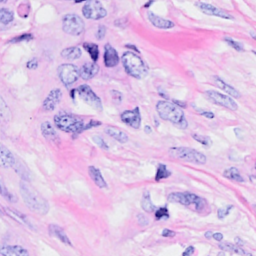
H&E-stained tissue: Breast